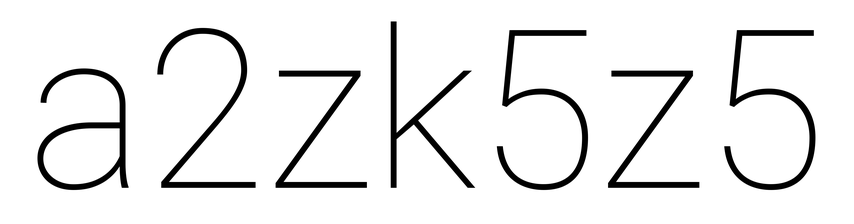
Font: Roboto_Thin